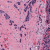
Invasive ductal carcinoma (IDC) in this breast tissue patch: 1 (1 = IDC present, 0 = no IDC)